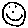
Label: smiley face